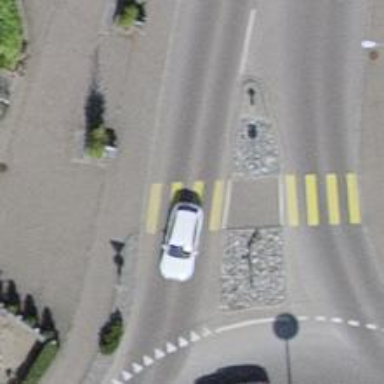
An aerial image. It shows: Marked crossing on footway.